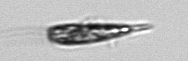
Label: Euglena